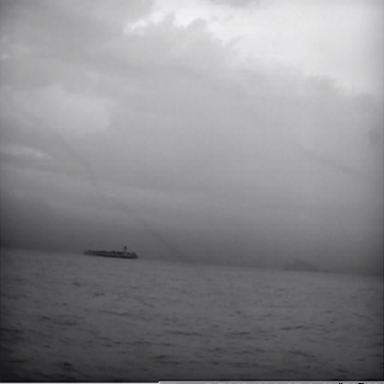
There is a fishing_boat in the infrared image.